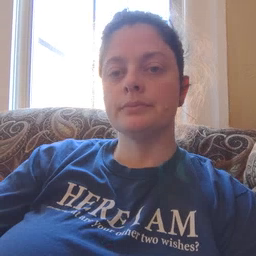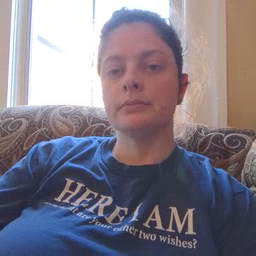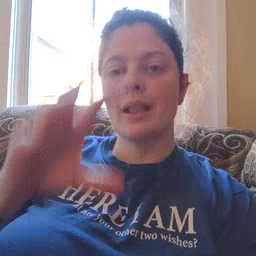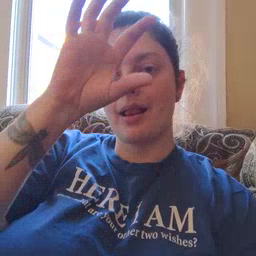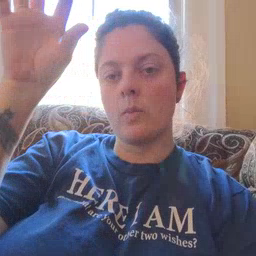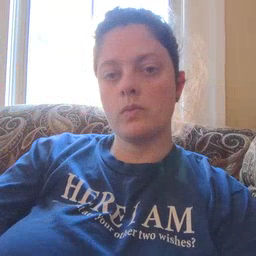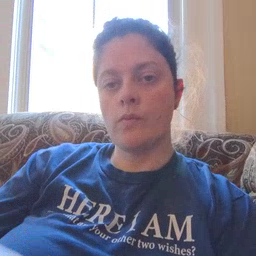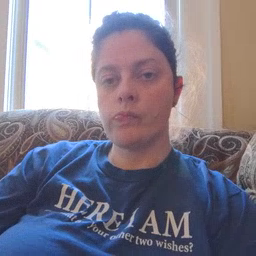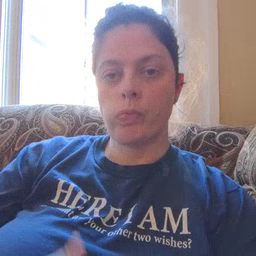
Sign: cloud